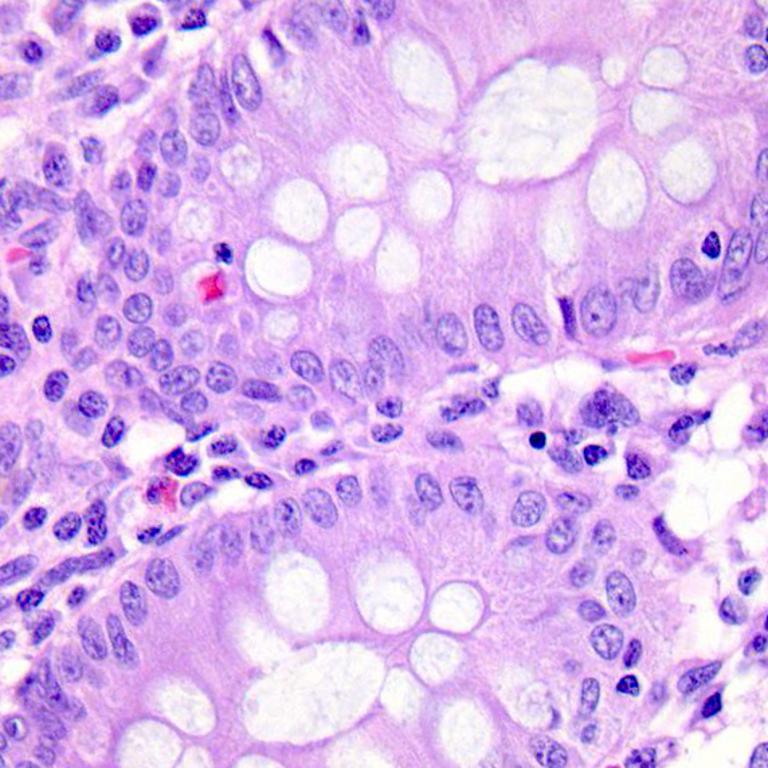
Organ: colon
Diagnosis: benign